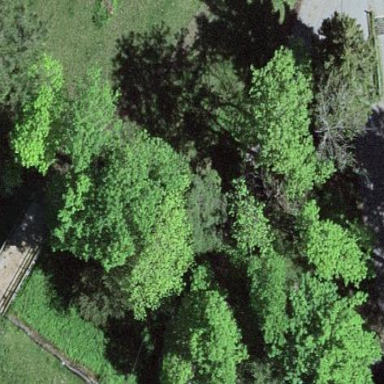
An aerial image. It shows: Retaining wall.